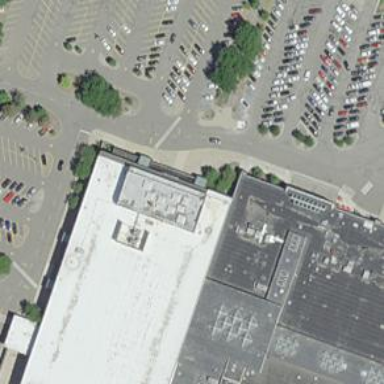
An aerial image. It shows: Department store building.